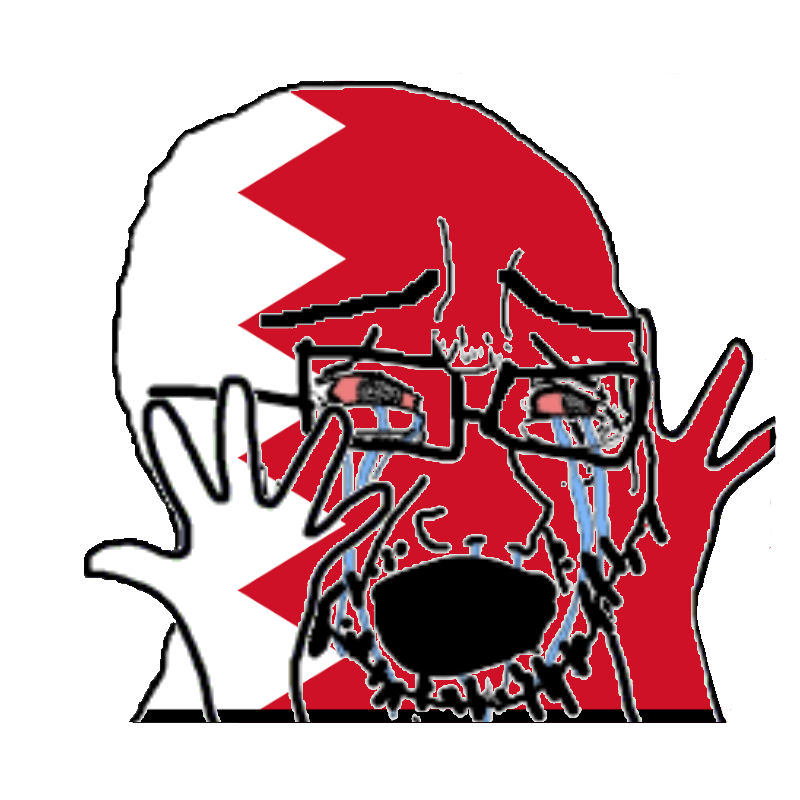
Label: 5_Soyjak